Question: I'm working in a Delphi IDE expert and I wonder if it's possible add new items to the code completion combobox displayed by the Delphi IDE when the user press
UPDATE:
What I need is add items to the code completion list based in a specified type.
example suppose which I have a type called 'TMytype', what I want to do is add addional items to the code completion list when the user type a variable of the type 'TMytype'
check this image

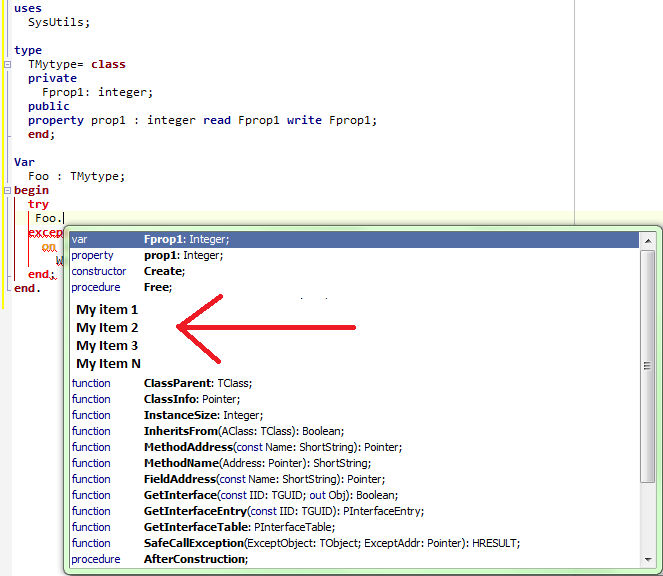
Answer: I found your question somewhat confusing but if you are in search of credible source on "Custom Live Templates" and the like on Delphi, head to the blog of Cary Jensen <URL>.
:
Looking forward to further improvement of the scope of the question, I suggest here another direction to explore:
- - -